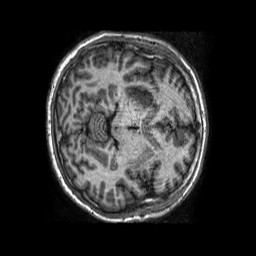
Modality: T1w
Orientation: axial
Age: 49
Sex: male
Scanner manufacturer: philips
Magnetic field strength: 1.5 T
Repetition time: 0.008374 s
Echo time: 0.003844 s